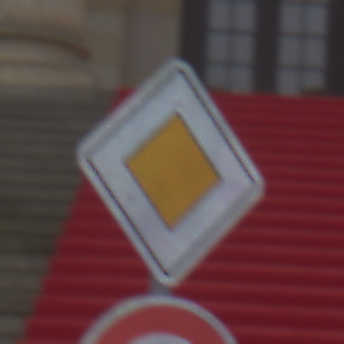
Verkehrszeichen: Vorfahrtsstrasse
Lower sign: Geschwindigkeit60
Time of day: Midday
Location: Outdoor (Urban)
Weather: Overcast
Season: NotSpecified
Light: Natural